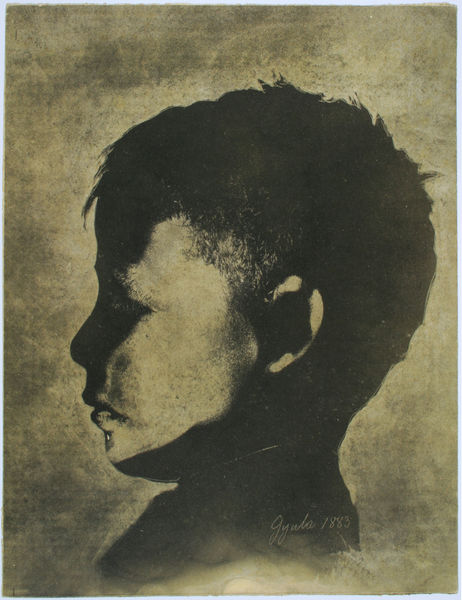
Titel: Kopf von Gyula Benczúr
Künstler: Gabriel von Max
Standort: München
Institution: Städtische Galerie im Lenbachhaus
Schlagwörter: dunkel, kopf, schatten, ausschnitt, frankreich, frisur, grau, haar, hell, licht, mund, nase, ohr, profil, schwarz, zeichnung, blick, augen, gesicht, portrait, porträt, signatur, haare, kind, ohren, papier, sepia, stille, junge, wange, wimpern, umriss, foto, fotografie, knabe, bub, druck, hell-dunkel, bleistift, schattenriss, querschnitt, englisch, klien, zeichung, kollwitz, von links, wimper, frisu, frsur, 1883, fotografrie